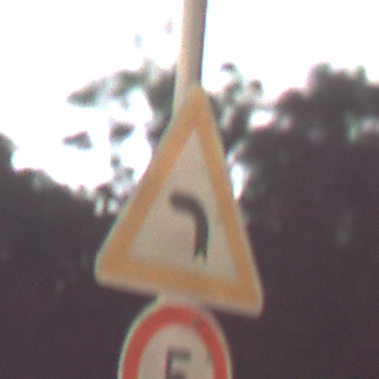
Verkehrszeichen: KurveLinks
Zusatzzeichen unten: Geschwindigkeit5
Umgebung: Outdoor, Suburban
Tageszeit: Night
Wetter: Clear
Licht: Artificial
Jahreszeit: NotSpecified
Kontrast: MediumContrast